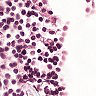
Metastatic tissue present: no